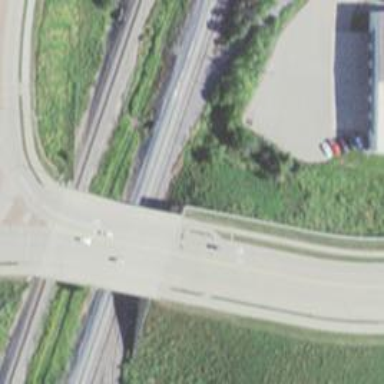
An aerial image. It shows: Secondary road bridge with separate cycle track.